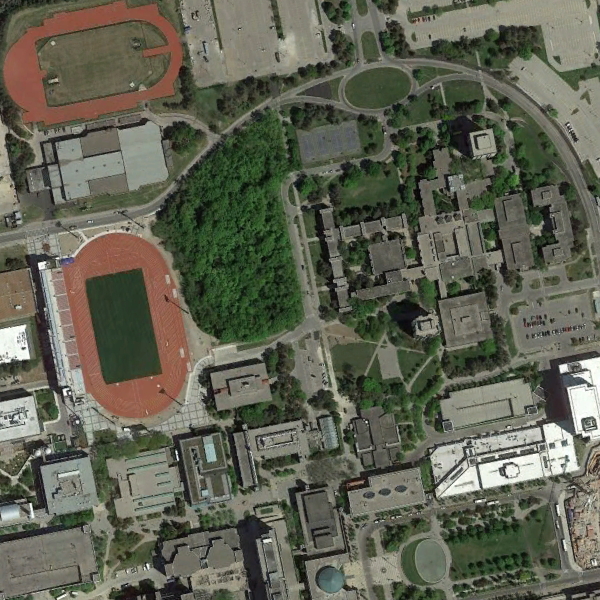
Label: School